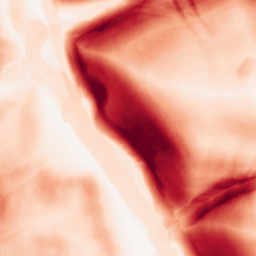
Category: morphological
Decomposition family: morphological_gradient
Decomposition parameters: size: 15
shape: square
Upsampling method: linear_exact
Upsampling parameters: scale: 8
Upsampling scale: 8